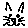
Label: cat